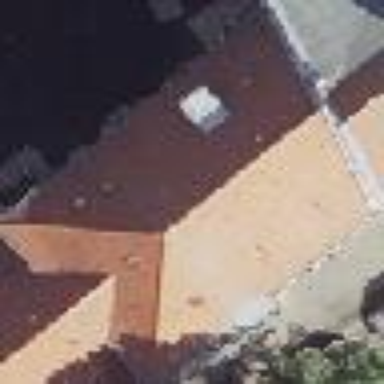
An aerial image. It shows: Hipped-roof building with apartments.